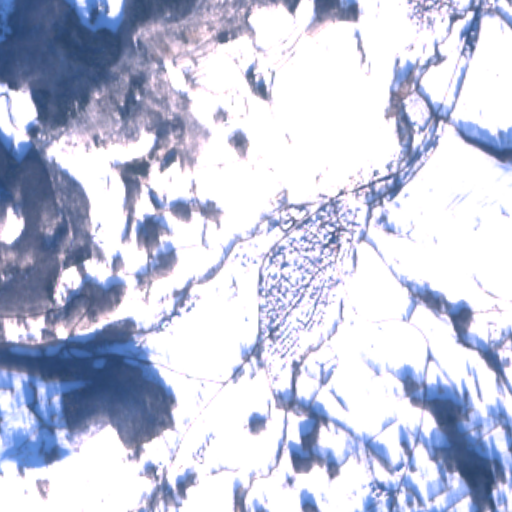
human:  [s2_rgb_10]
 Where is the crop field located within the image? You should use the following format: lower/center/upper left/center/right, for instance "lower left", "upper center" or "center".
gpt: The crop field is located in the lower center of the image.
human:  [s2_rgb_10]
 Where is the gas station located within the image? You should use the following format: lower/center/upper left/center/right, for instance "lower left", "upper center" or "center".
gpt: The gas station is located in the center right of the image.
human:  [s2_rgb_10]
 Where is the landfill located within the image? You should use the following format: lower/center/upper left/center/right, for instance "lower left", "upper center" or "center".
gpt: The landfill is located in the lower center of the image.
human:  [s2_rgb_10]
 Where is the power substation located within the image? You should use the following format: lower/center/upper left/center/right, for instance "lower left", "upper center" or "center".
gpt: The power substation is located in the lower center of the image.
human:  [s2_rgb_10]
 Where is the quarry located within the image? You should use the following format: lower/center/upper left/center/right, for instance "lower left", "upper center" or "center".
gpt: The quarry is located in the upper left of the image.
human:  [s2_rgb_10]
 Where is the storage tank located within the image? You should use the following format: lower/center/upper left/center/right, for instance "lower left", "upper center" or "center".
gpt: The storage tank is located in the center of the image.
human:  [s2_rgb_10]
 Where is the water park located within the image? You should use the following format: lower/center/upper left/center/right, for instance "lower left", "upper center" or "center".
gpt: The water park is located in the center of the image.
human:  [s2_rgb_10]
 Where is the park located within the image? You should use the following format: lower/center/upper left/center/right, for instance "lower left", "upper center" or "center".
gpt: There is no park in the image.